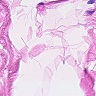
Metastatic tissue present: no